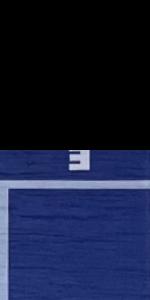
Label: Empty